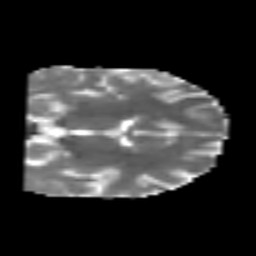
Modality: MD
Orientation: coronal
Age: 25
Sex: male
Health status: healthy